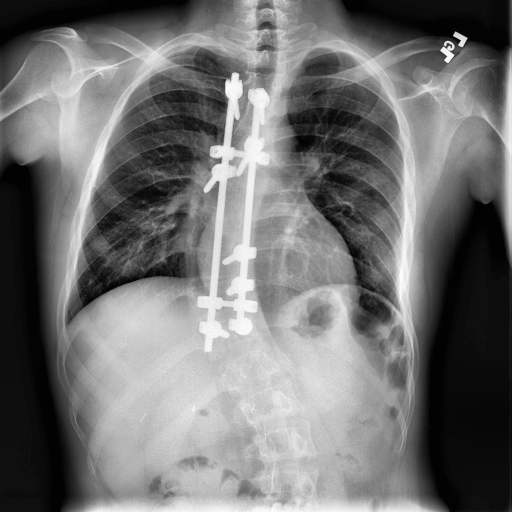
Finding: NORMAL